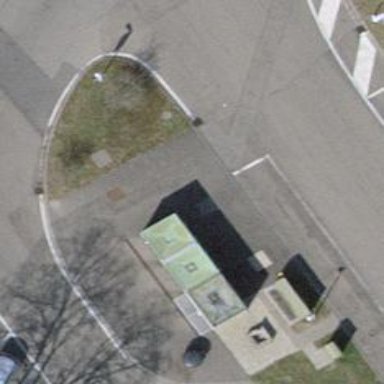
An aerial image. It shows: Toilets.